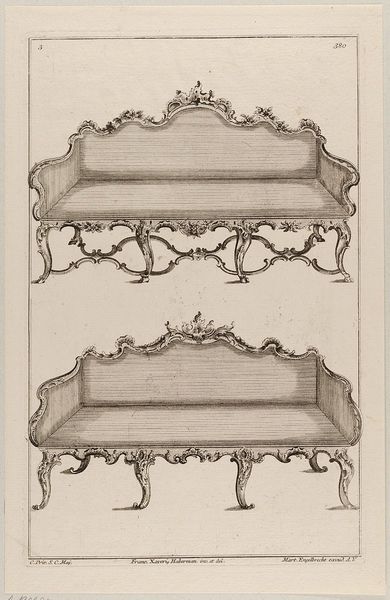
Titel: Zwei Sofas
Künstler: Franz Xaver Habermann
Standort: Hamburg
Institution: Museum für Kunst und Gewerbe Hamburg
Schlagwörter: rokoko, sofa, grafik, graphik, couch, fotografie, photographie, druckgraphik, druckgrafik, radierung, kunstgewerbe, kunsthandwerk, rocaille, hausrat, kanapee, style, reproduktionen, industriedesign, druckerzeugnisse, muschelwerk, möbel, ornamentstich, vorlageblätter